Brain MRI, t1w sequence, axial 2D slice.
Patient: age 35, sex F, weight 78 kg, height 1.78 m
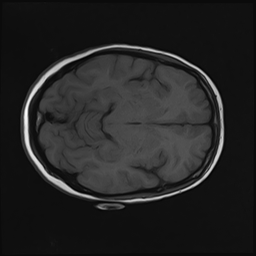